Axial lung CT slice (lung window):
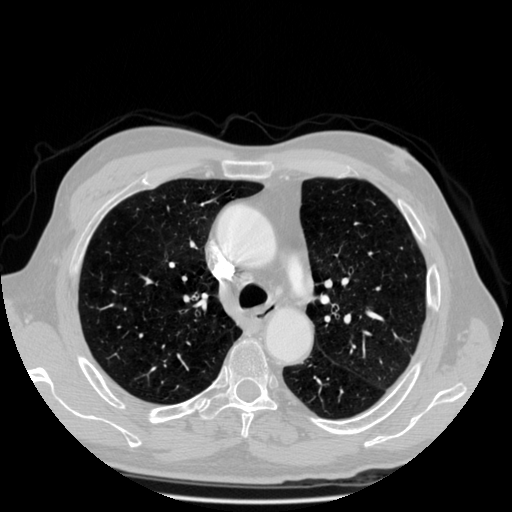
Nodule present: no